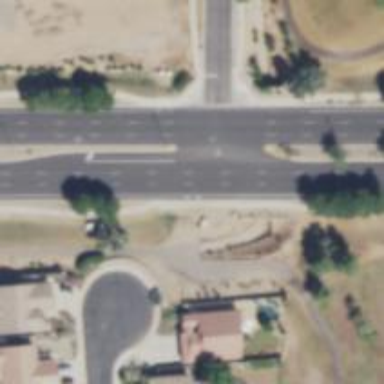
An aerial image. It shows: Secondary road with asphalt surface.